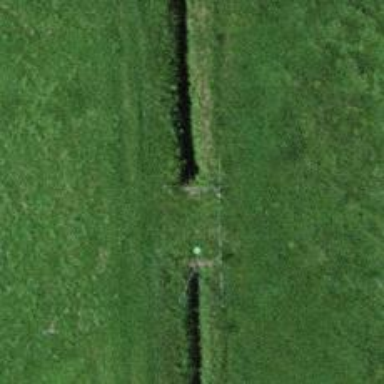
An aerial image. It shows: Culvert tunnel under drain waterway.